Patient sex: M
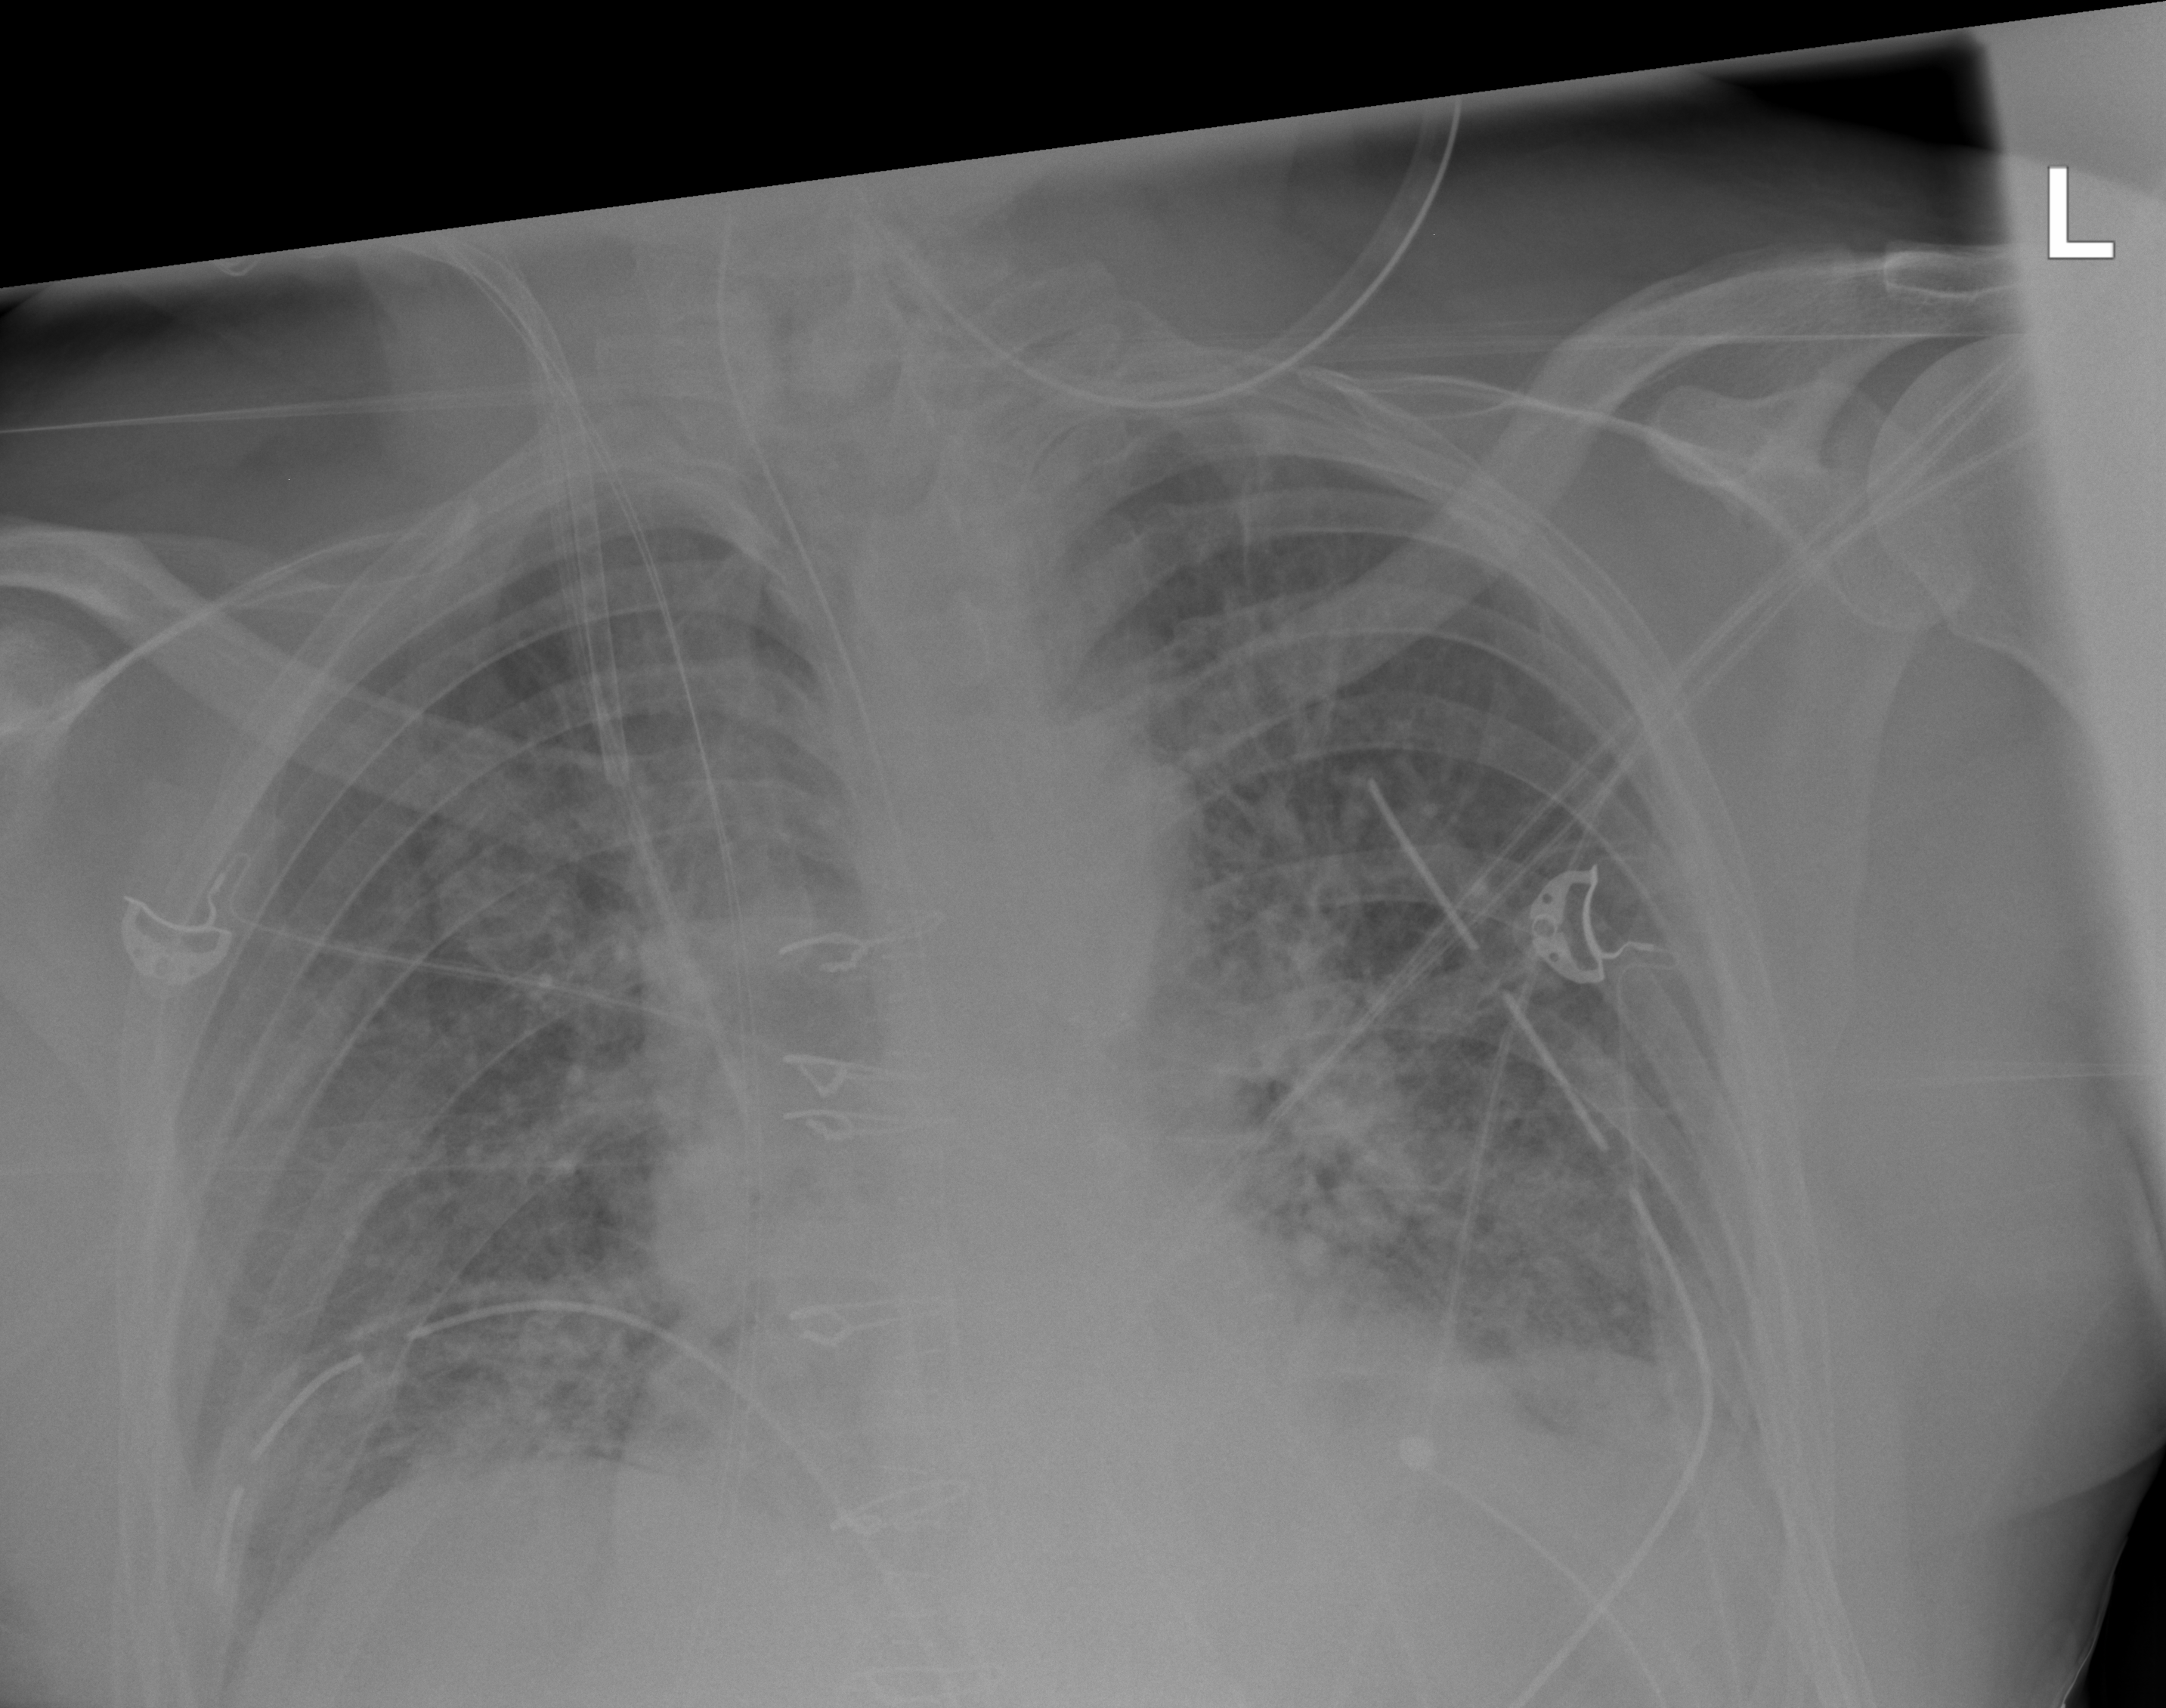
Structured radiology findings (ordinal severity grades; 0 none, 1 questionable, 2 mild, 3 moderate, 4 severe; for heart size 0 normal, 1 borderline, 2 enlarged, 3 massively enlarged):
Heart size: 1
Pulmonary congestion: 2
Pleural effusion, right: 1
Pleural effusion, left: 2
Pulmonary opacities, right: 2
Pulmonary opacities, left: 2
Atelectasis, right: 2
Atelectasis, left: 2